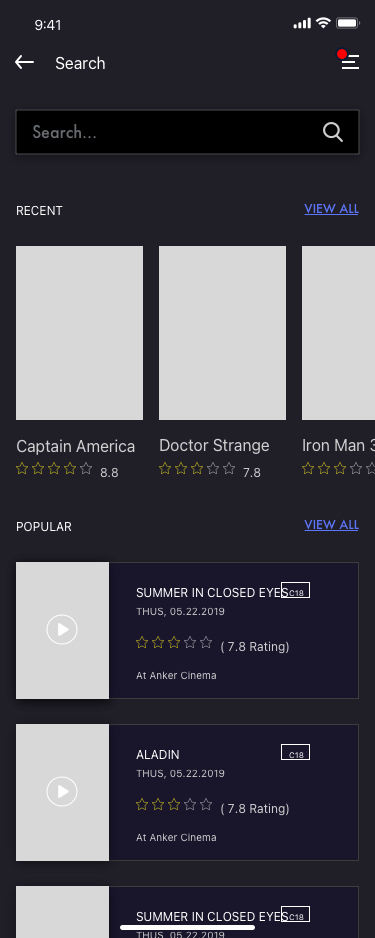
Text in this UI design:
RECENT
VIEW ALL
Search…
9:41
Search
8.8
Captain America
7.8
Doctor Strange
Iron Man 3
POPULAR
VIEW ALL
( 7.8 Rating)
THUS, 05.22.2019
SUMMER IN CLOSED EYES
C18
At Anker Cinema
( 7.8 Rating)
THUS, 05.22.2019
SUMMER IN CLOSED EYES
C18
At Anker Cinema
( 7.8 Rating)
THUS, 05.22.2019
ALADIN
C18
At Anker Cinema
THUS, 05.22.2019
SUMMER IN CLOSED EYES
C18